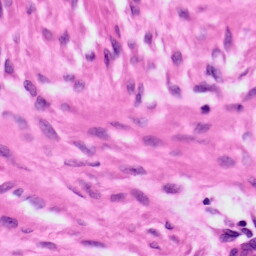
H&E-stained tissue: Ovarian